Field crop: tomato
Growth stage: 1
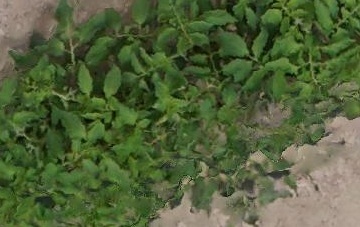
Species: tomato